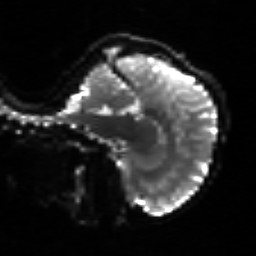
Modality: sbref
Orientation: sagittal
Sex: female
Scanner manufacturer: siemens
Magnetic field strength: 3 T
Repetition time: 5 s
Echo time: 0.071 s